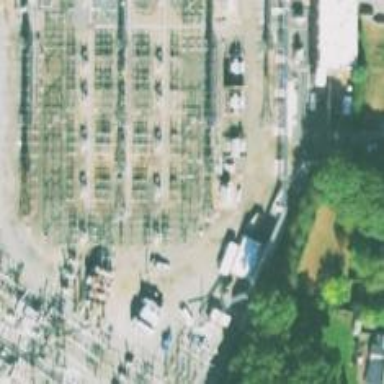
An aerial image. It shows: Switch for power supply.